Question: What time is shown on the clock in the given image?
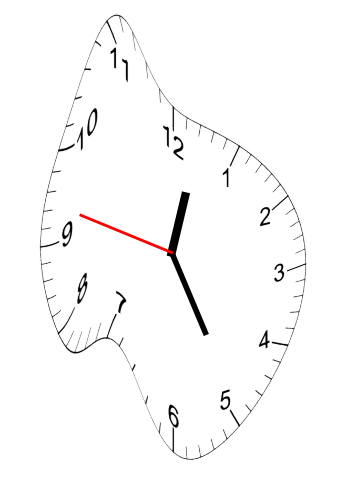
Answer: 12:24:47